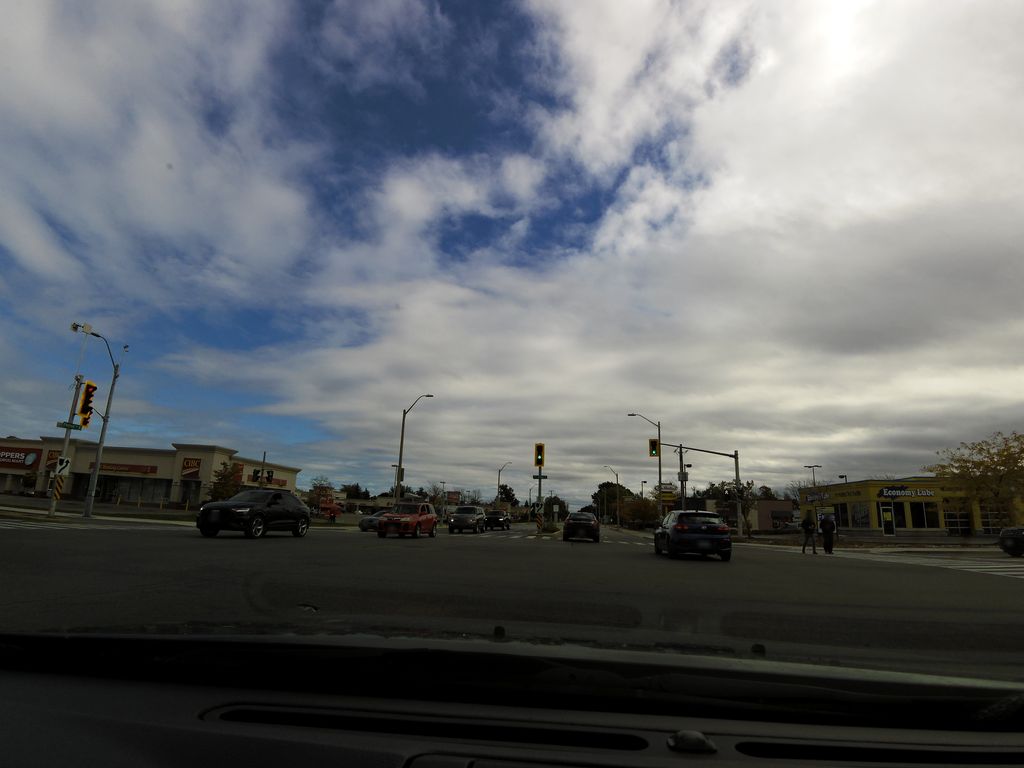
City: hamilton